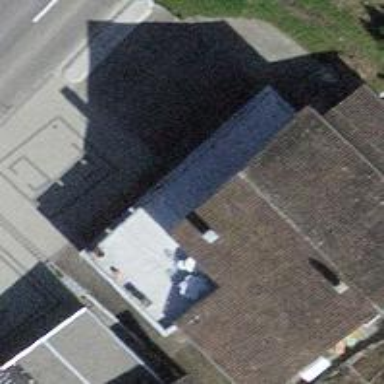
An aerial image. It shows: Building with tiled roof.